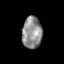
Tissue: skin
Cell type: Epithelial cells
Senescence score: 0.2415
Nuclear area (px): 618
Mean DAPI intensity: 141.843